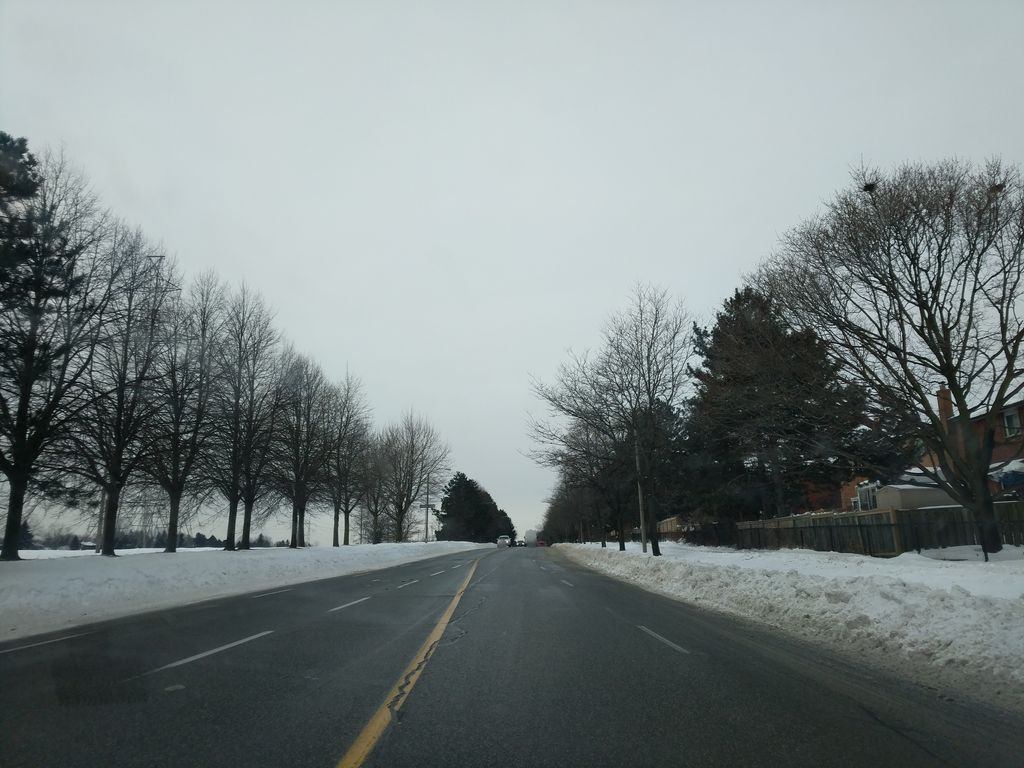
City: toronto